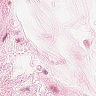
Metastatic tissue present: no